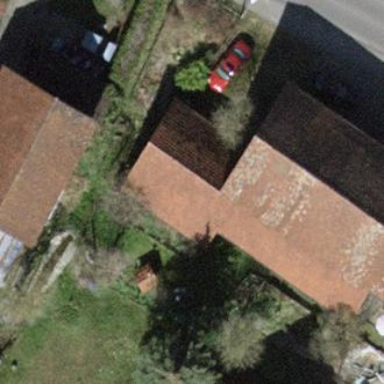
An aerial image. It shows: Rural barn.